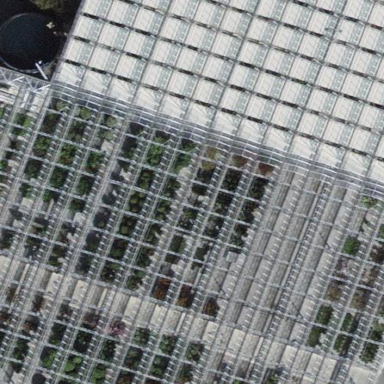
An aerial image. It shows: Greenhouse.